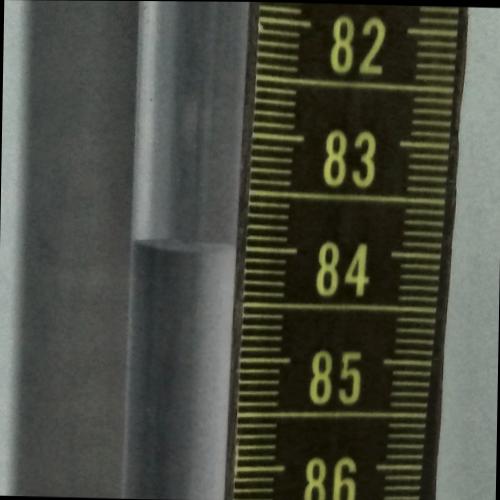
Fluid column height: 84.0 cm